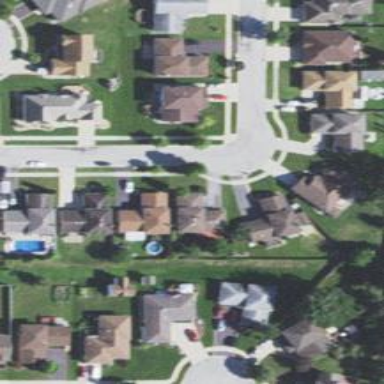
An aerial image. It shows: Residential road.